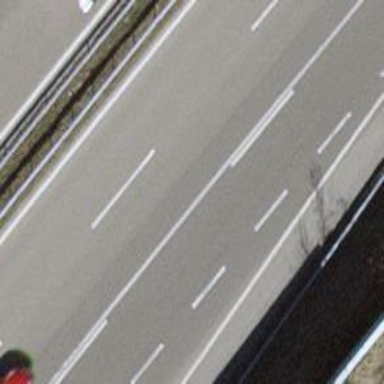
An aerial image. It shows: Asphalt motorway.